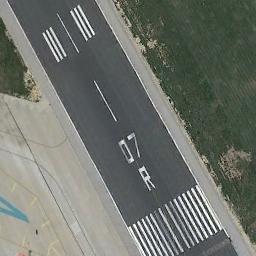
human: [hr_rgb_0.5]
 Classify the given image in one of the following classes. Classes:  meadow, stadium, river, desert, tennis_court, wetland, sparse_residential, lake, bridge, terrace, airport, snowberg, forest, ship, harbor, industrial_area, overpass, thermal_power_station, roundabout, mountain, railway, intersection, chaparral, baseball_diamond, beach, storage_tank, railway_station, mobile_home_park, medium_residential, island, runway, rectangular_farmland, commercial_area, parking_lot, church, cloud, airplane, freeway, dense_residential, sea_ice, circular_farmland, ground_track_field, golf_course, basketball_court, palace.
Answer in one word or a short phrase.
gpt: runway